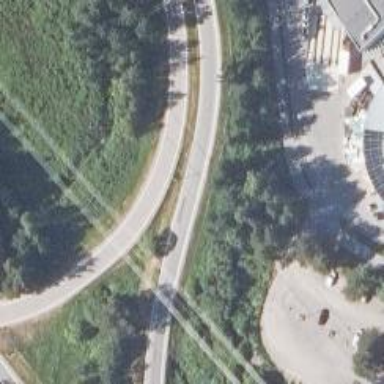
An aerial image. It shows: Trunk link highway.